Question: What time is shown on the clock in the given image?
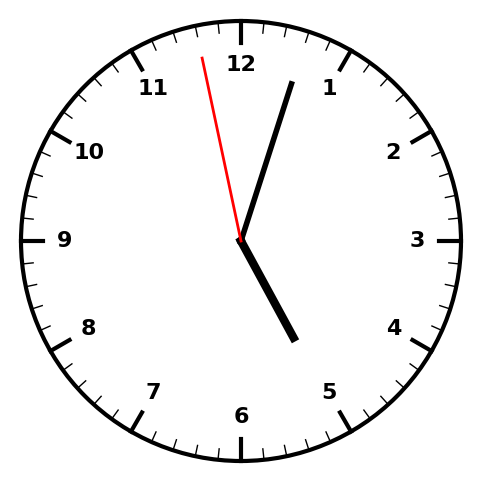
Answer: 05:02:58